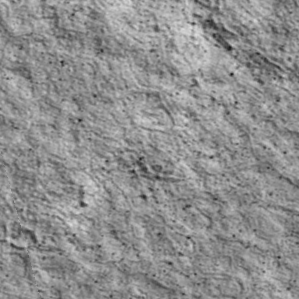
Label: non_frost